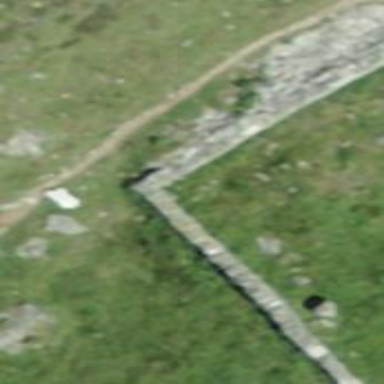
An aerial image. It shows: Wall barrier.